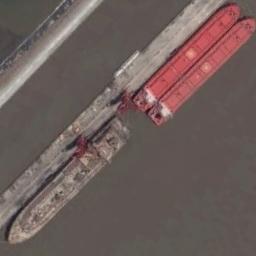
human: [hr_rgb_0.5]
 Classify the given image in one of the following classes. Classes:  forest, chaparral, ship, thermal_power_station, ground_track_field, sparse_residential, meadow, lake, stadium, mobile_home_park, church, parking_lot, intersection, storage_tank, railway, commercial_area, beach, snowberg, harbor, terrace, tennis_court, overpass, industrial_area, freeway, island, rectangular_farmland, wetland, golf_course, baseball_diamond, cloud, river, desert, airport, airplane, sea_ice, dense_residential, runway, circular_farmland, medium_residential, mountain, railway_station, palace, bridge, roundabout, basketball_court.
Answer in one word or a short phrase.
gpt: ship